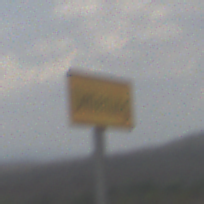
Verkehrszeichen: Umleitungsankuendigung
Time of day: Midday
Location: Outdoor (Nature)
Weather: PartlyCloudy
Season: NotSpecified
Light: Natural